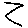
Label: zigzag